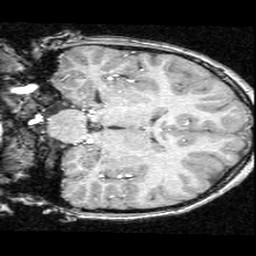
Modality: T1w
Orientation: coronal
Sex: male
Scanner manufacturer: ge
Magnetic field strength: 1.5 T
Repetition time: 21 s
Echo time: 0.008 s